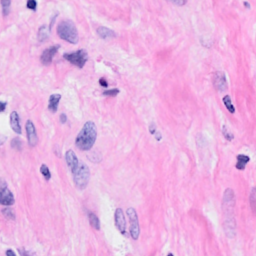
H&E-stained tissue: Breast